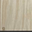
Piece: xx